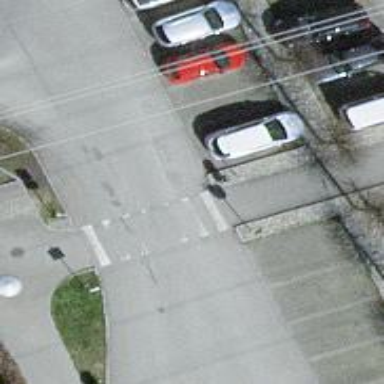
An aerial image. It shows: Marked zebra crossing with white markings.